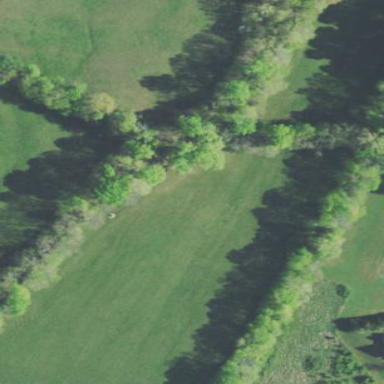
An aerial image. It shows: Deciduous woodland area.